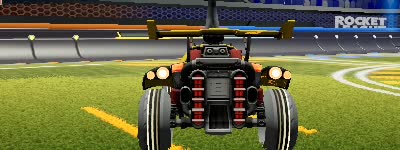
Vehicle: octane